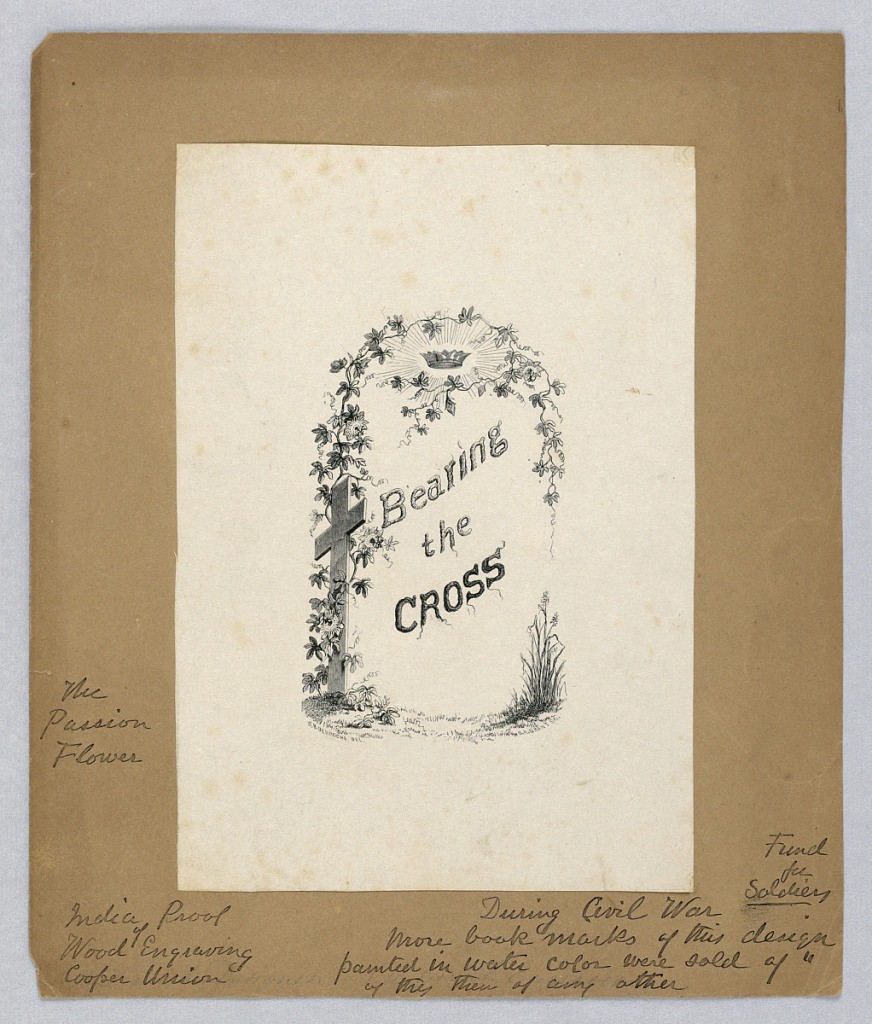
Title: Title page: "Bearing the Cross"
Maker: S. A. Grant
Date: ca. 1861
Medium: Wood engraving, Black ink on paper
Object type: Print
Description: Vertical rectangle. A cross and crown in a floral bower. In the centre, the title, the letters shown as stems with roots. Inscribed with names of artists. Inscribed on mount (in ink) by Alice Donlevy: "The Passion Flower -- India Proof of Wood Engraving Cooper Union -- Fund for Soldiers -- During Civil War more book marks of the design painted in watercolor were sold -- than of any other."